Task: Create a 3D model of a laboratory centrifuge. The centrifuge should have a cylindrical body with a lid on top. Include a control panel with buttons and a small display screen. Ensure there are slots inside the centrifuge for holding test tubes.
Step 624:
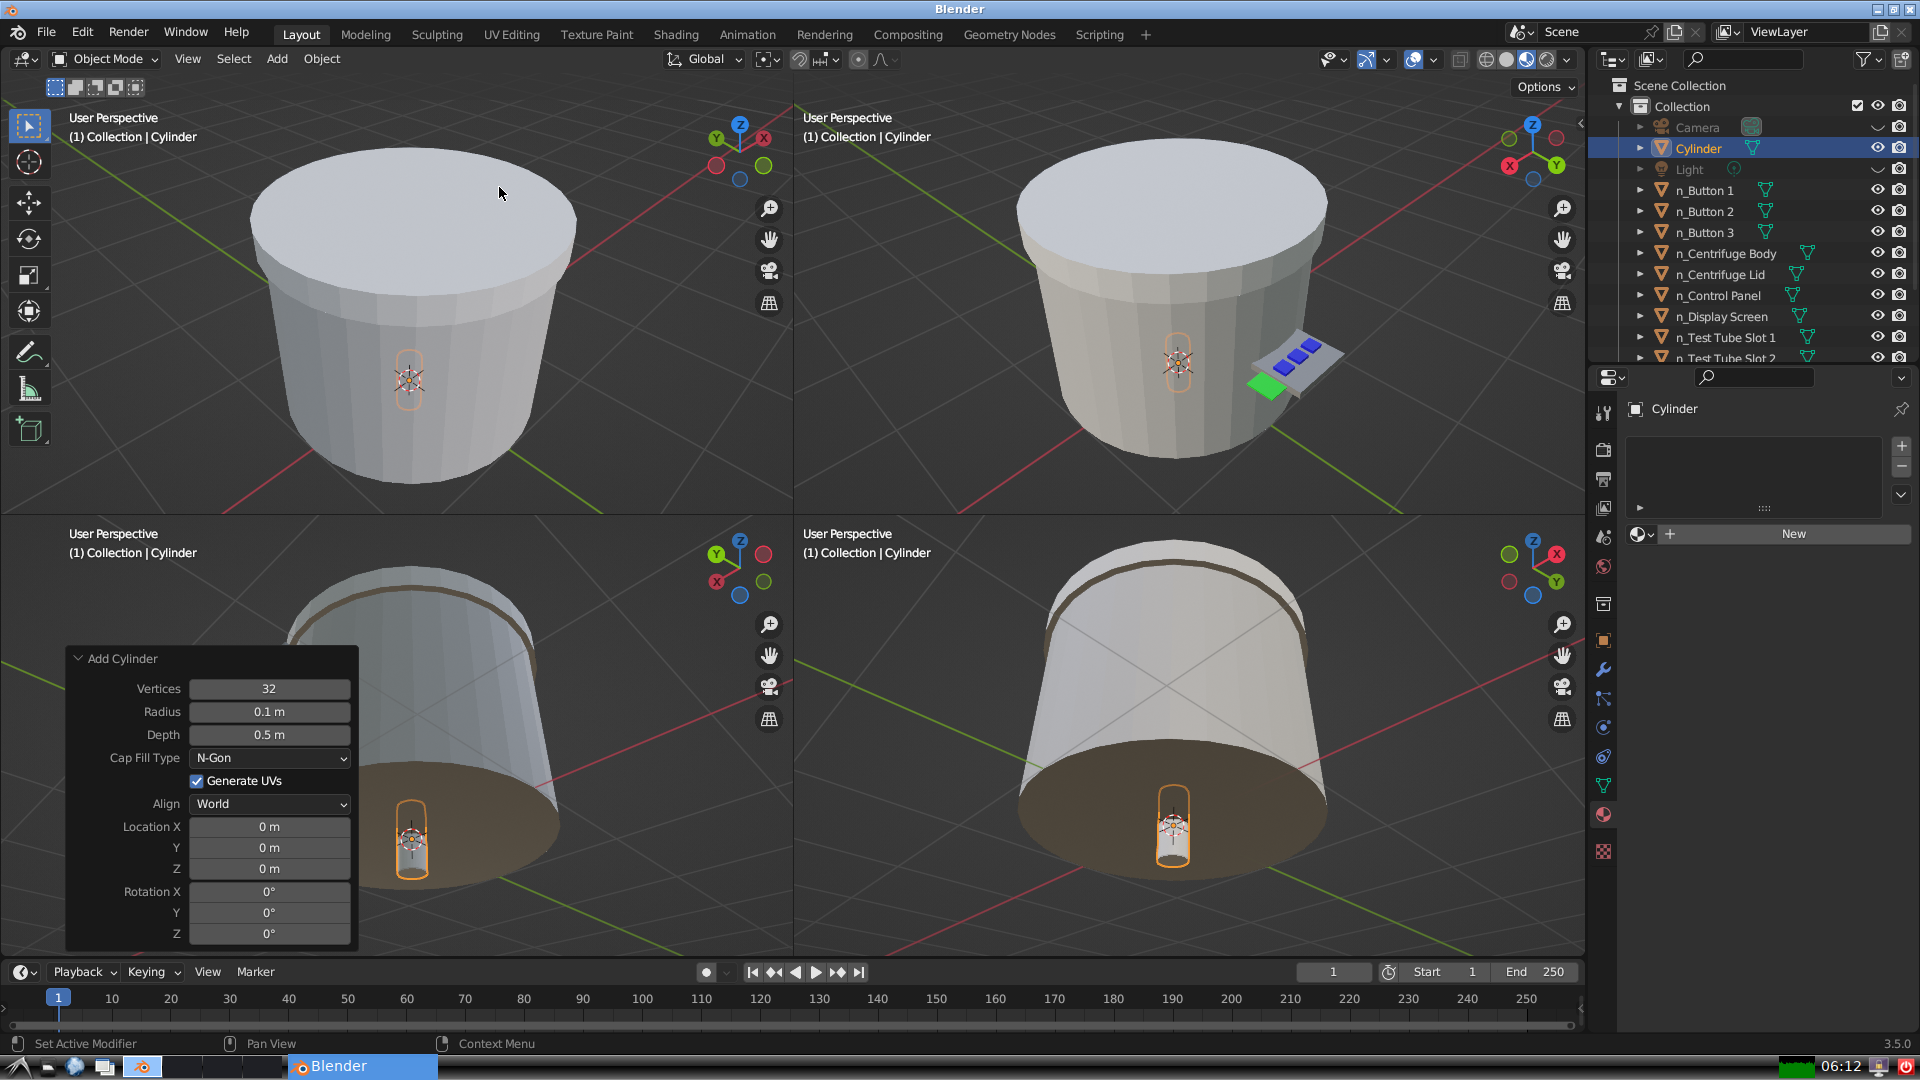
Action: {"mouse_move": [270, 708]}